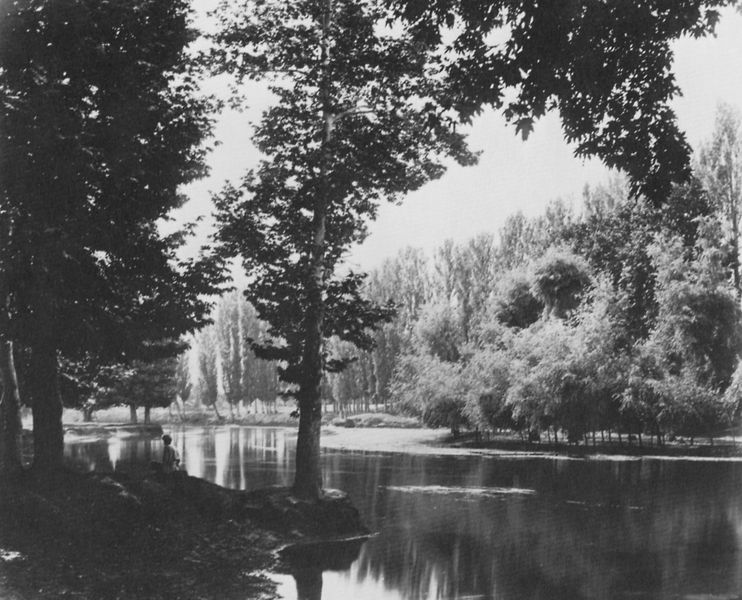
Titel: Der Dhul-Kanal in Indien
Künstler: Samuel Bourne
Schlagwörter: baum, blätter, himmel, laub, mann, schatten, wasser, weiß, bäume, fluss, landschaft, sand, see, sitzen, ufer, äste, frau, grau, hell, licht, schwarz, park, mensch, spiegel, flusslauf, natur, pappeln, spiegelung, strauch, zweige, busch, einsam, gewässer, sonne, sträucher, insel, blatt, person, wald, boote, garten, zypressen, ruhig, sommer, ruhe, idylle, treiben, stille, erhaben, stämme, stimmung, baumkronen, gestalt, silhouetten, foto, fotografie, photographie, wasseroberfläche, zypresse, schwarz-weiß, photo, laubbäume, gespiegelt, buche, unbewegt, seichtes wasser, s/w, uferzone, unberührt, schwarz-weiß foto